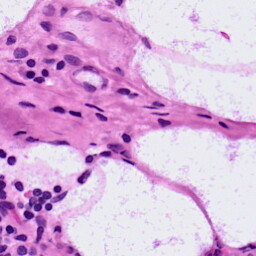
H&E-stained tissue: LymphNode